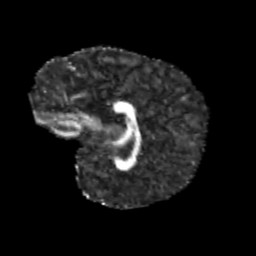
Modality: FA
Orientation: sagittal
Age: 11
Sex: male
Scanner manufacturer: siemens
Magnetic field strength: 3 T
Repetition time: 3.8 s
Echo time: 0.07 s